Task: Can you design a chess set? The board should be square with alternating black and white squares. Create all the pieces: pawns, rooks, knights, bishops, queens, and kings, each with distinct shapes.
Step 112:
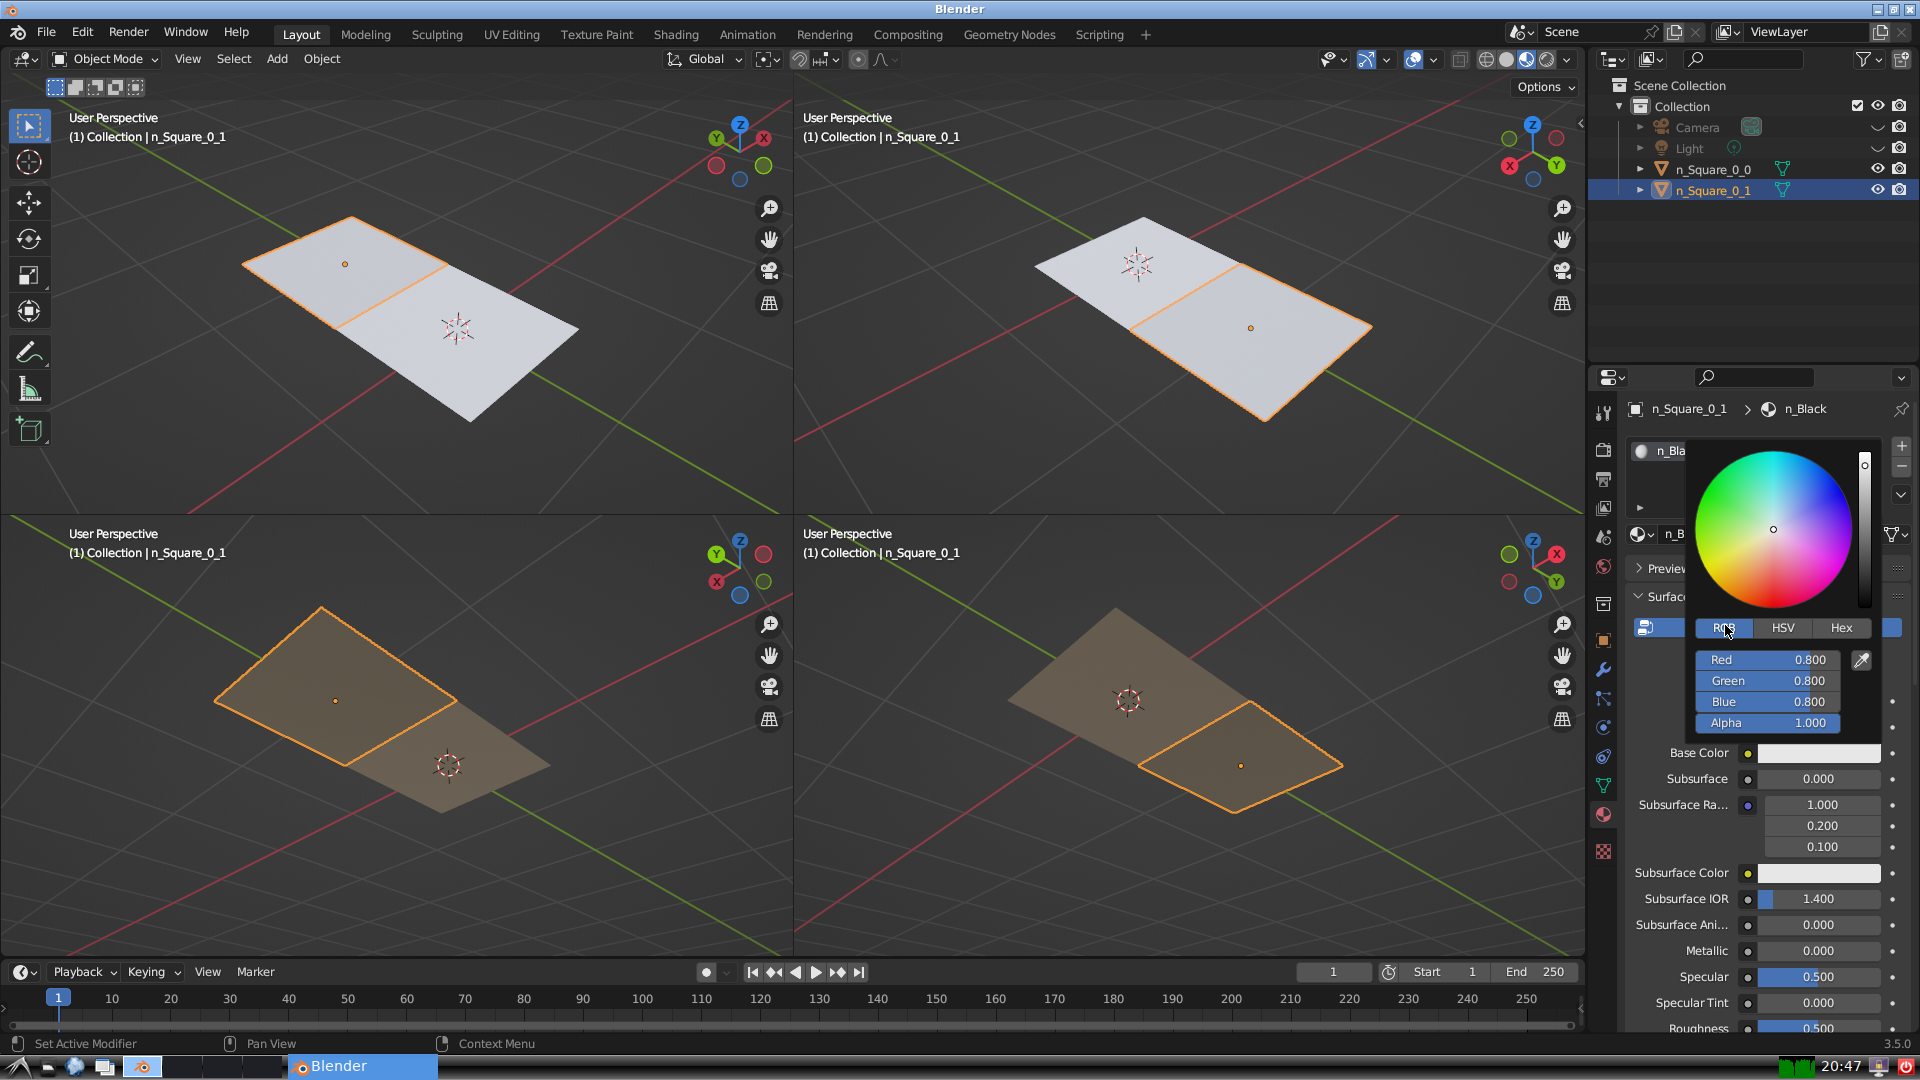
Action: click: no